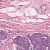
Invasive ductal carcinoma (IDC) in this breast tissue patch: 1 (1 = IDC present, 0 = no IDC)